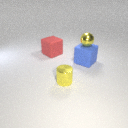
large red rubber cube to the left of small yellow metal cylinder